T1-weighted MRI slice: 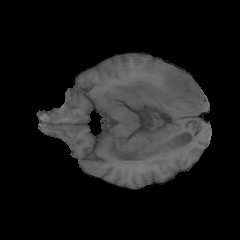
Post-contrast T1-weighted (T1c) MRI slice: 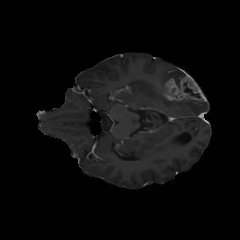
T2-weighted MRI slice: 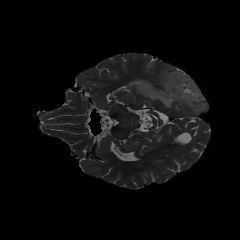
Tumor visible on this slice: yes